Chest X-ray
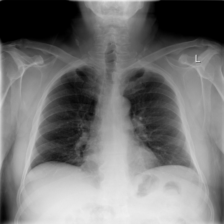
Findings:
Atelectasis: negative
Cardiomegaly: negative
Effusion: negative
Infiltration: negative
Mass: negative
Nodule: negative
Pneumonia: negative
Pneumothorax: negative
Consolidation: negative
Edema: negative
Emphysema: negative
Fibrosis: negative
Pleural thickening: negative
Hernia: negative